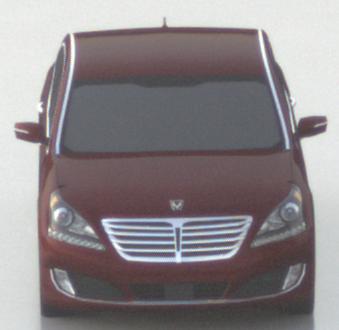
Make: Hyundai
Model: Equus
Detailed model: Gen. 2 VI
Model produced from: 2009
Model produced until: 2016
Doors: 4
Color: red
Road condition: wet road
Daytime: sunrise or sunset
Contrast: low contrast